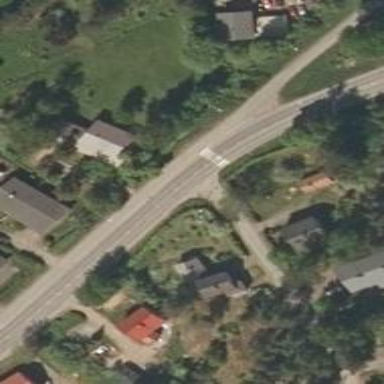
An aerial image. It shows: Residential road with asphalt surface.